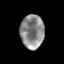
Tissue: prostate
Cell type: T cells
Senescence score: 0.3388
Nuclear area (px): 779
Mean DAPI intensity: 139.218